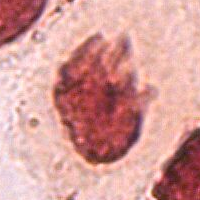
Label: telophase